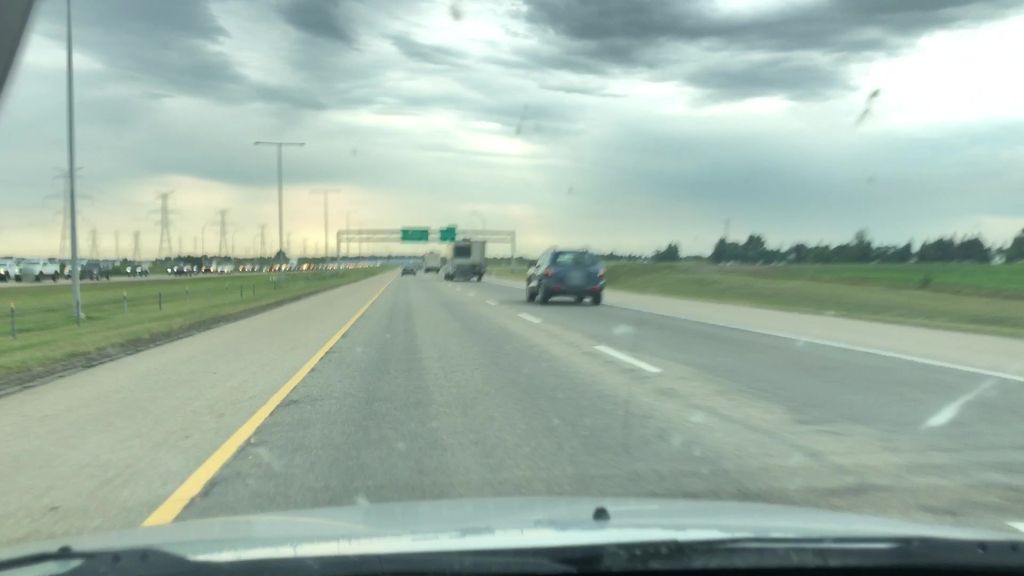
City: edmonton